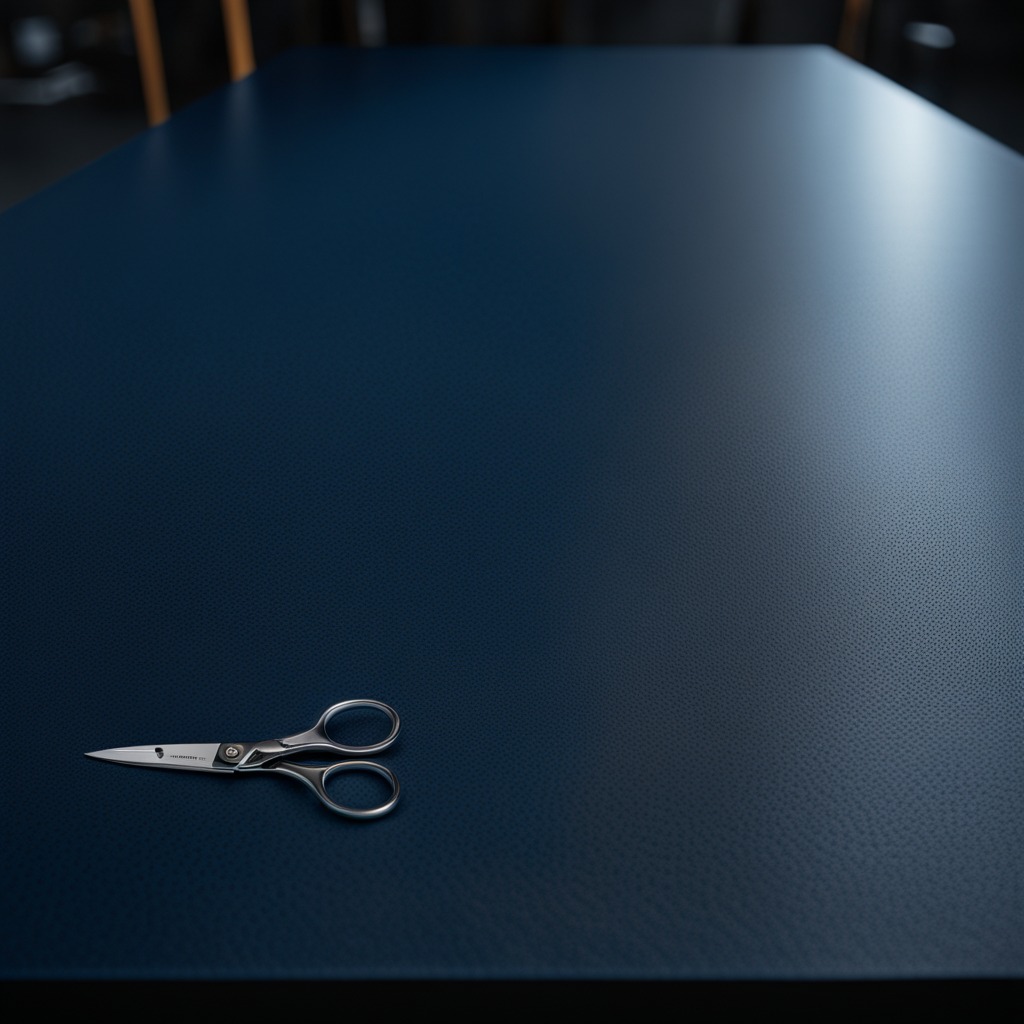
A scissor lies on the clean granite tabletop covered with a blue rubber mat inside a workshop at night dim ambient light soft shadows worn but beneath the mat